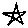
Label: star